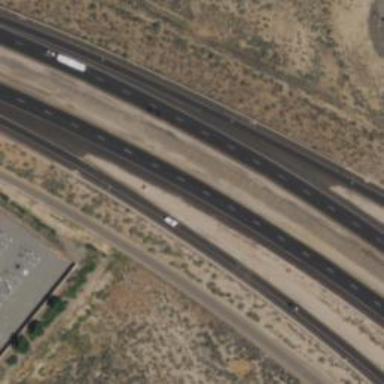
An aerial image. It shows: Asphalt motorway.